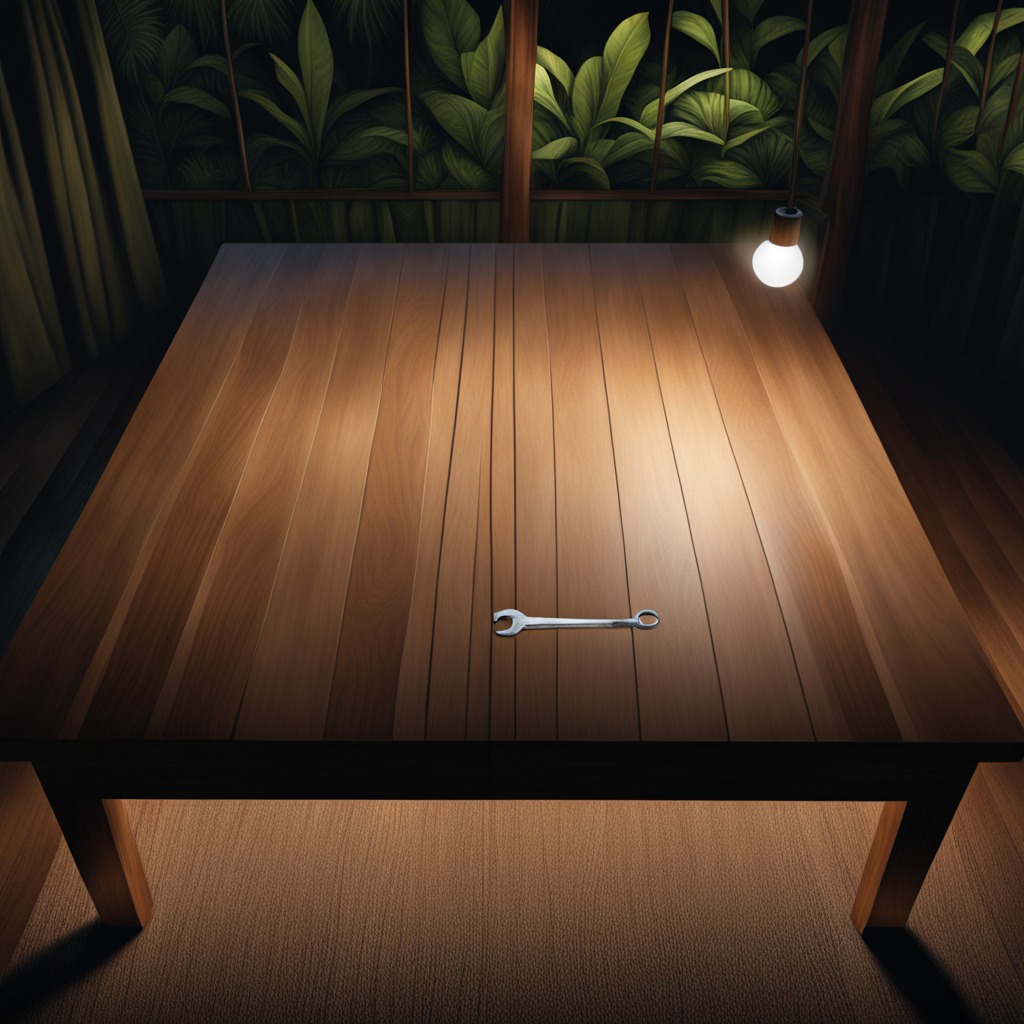
An wrench is lying on a wooden table inside a jungle field workshop tent at night.